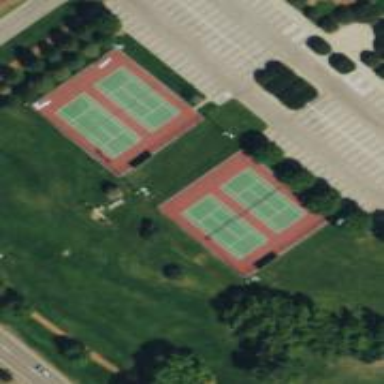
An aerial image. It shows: Tennis court on pitch designated for leisure land.